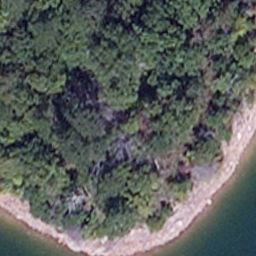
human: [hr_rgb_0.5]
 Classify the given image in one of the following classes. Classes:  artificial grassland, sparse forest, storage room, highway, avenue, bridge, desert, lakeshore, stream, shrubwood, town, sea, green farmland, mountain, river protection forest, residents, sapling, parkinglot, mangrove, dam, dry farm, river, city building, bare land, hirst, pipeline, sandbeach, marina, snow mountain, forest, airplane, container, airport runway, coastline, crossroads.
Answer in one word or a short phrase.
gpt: lakeshore